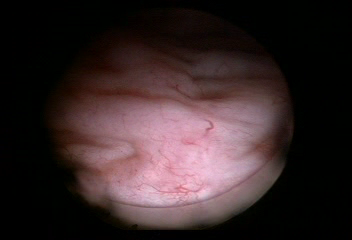
Modality: WLC
Class: Normal mucosa
Bladder cancer association: No